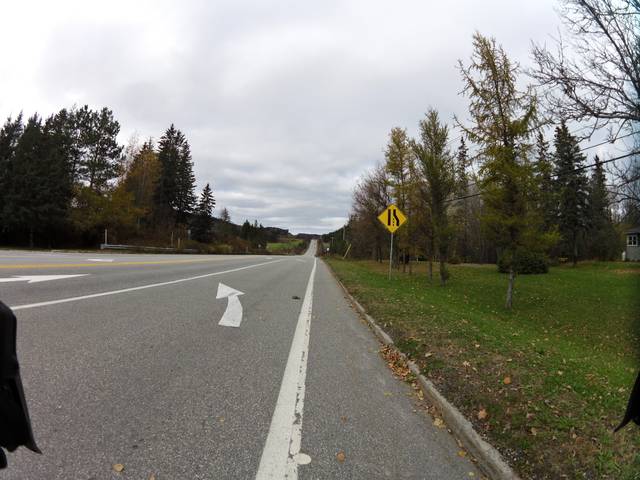
Region: Canada
Coordinates: 45.6, -75.901